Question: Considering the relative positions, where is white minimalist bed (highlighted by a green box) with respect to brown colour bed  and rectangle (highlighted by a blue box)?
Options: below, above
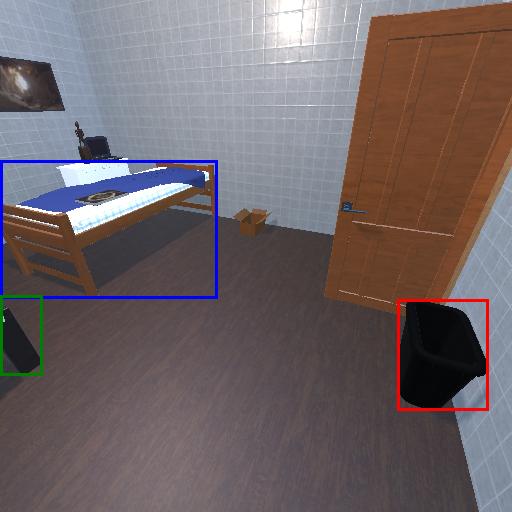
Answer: below